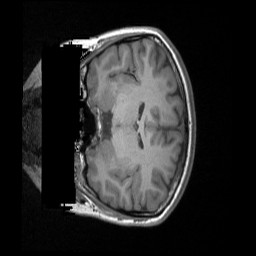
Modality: T1w
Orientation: coronal
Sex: female